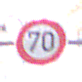
Verkehrszeichen: Geschwindigkeit70
Umgebung: Outdoor, Urban
Tageszeit: MorningAfternoon
Wetter: PartlyCloudy
Licht: Natural
Jahreszeit: NotSpecified
Kontrast: HighContrast